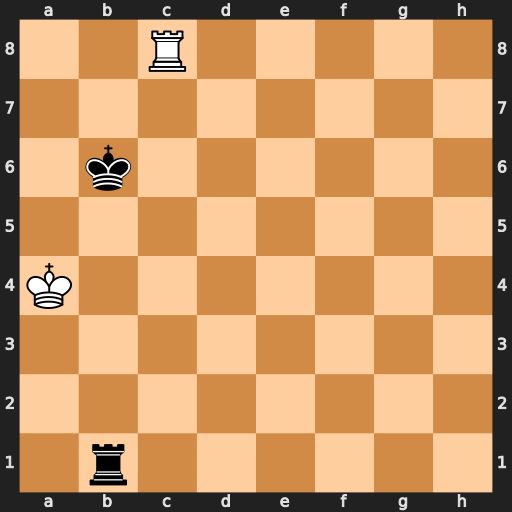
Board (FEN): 2R5/8/1k6/8/K7/8/8/1r6
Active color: w
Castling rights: -
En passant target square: -
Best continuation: Rb8+ Kc6 Rxb1